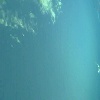
Label: water